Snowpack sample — Buffalo Mountain, Silverthorne, Colorado, USA (1/25/25, 10:11 AM MST)
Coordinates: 39.6222, -106.1139
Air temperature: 22 °F
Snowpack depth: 110 cm
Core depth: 40 cm
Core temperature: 46.4 °F
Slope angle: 12°, slope face: 102°
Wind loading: high
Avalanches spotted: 0
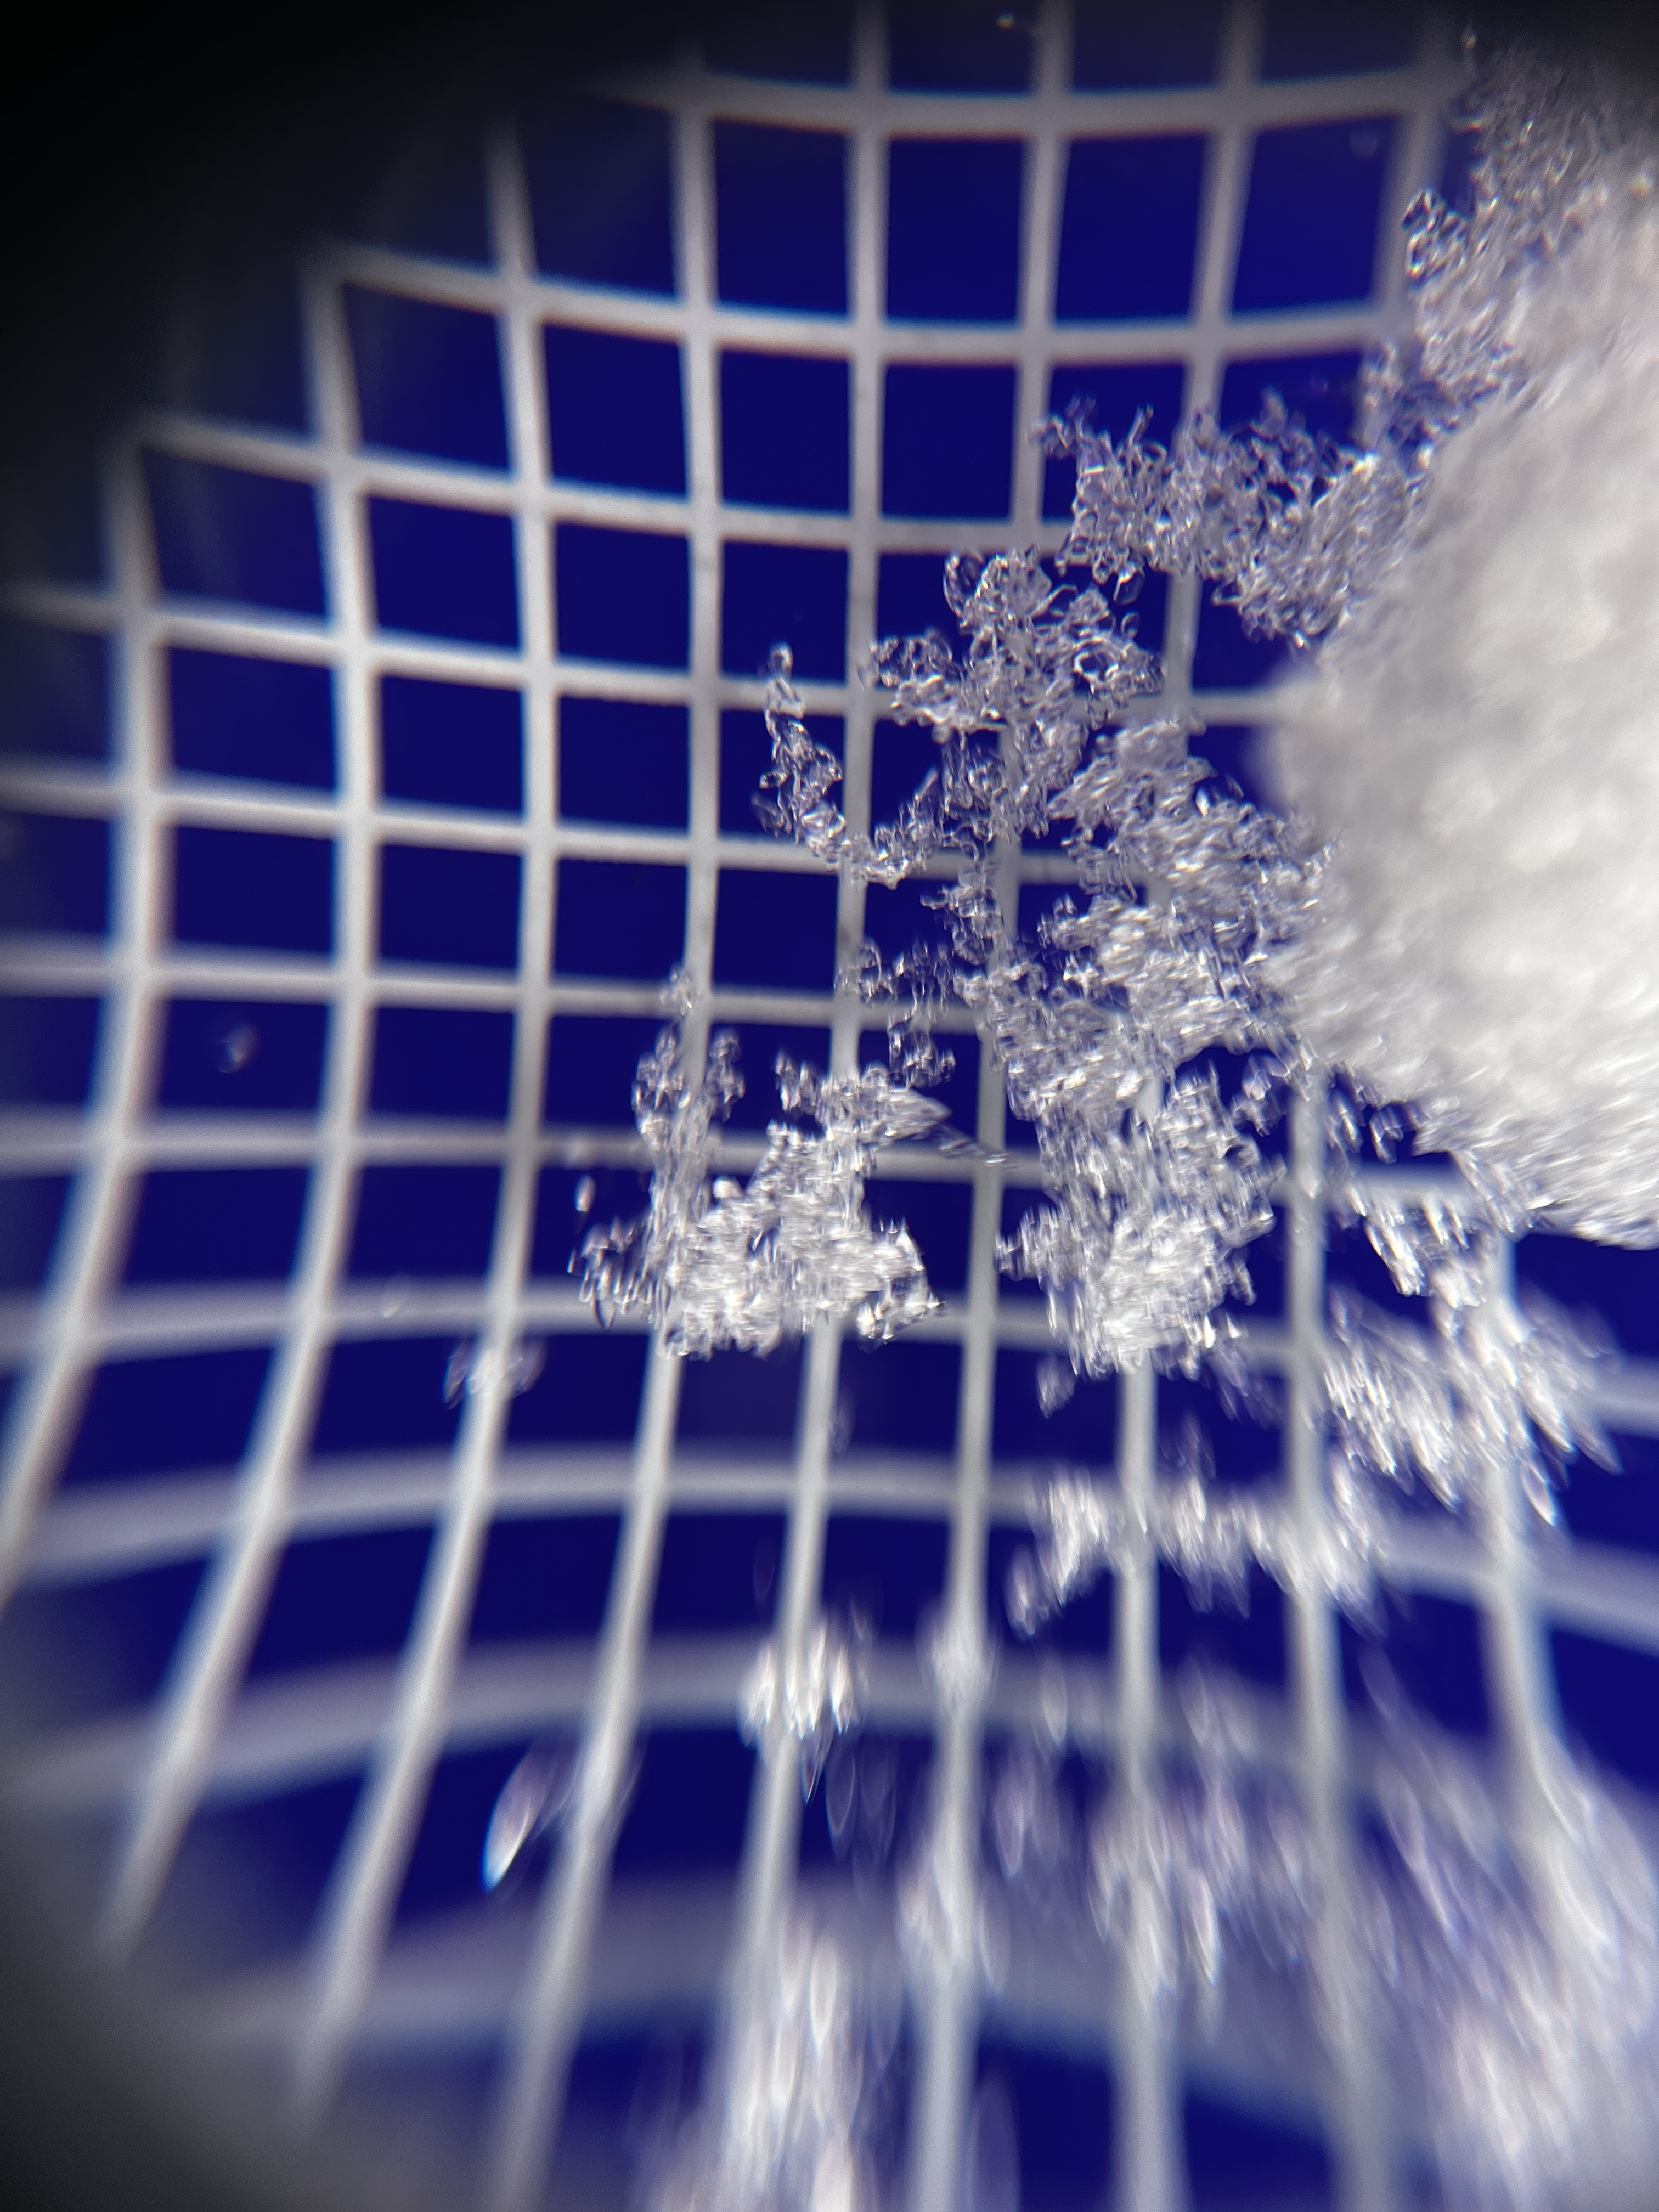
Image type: magnified_profile
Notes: No avalanches nearby, collected on the outskirts of a fire break 15 meters from the treeline, on way to Buffalo and Red Mountain